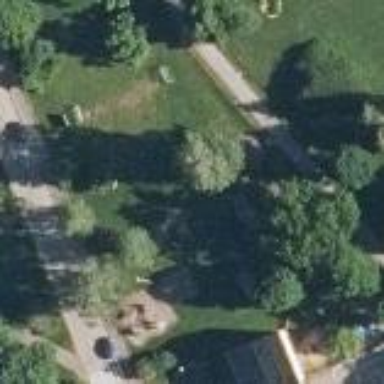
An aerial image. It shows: Playground area for leisure land.